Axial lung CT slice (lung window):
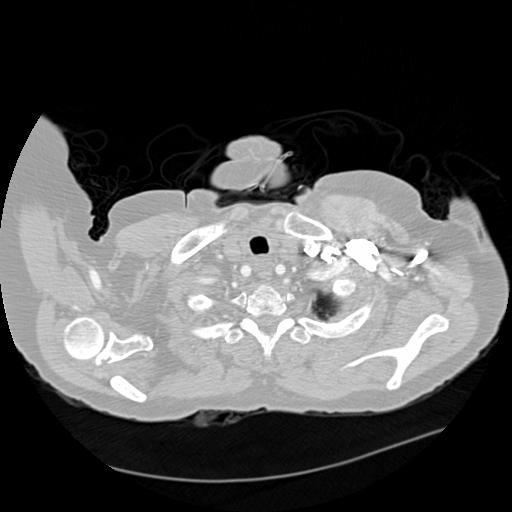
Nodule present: no